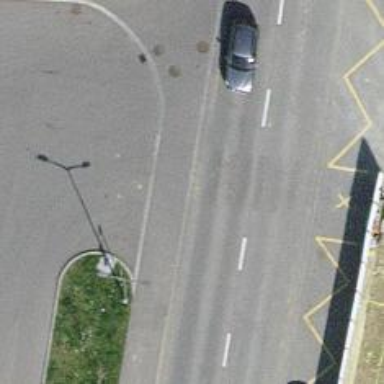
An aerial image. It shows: Marked road crossing.